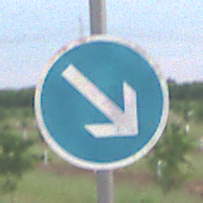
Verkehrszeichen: VorgeschriebeneVorbeifahrtRechts
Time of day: SunriseSunset
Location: Outdoor (Nature)
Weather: PartlyCloudy
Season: NotSpecified
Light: Natural